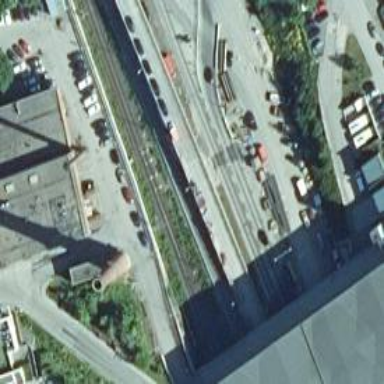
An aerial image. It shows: Railway with continuous electrified contact lines.